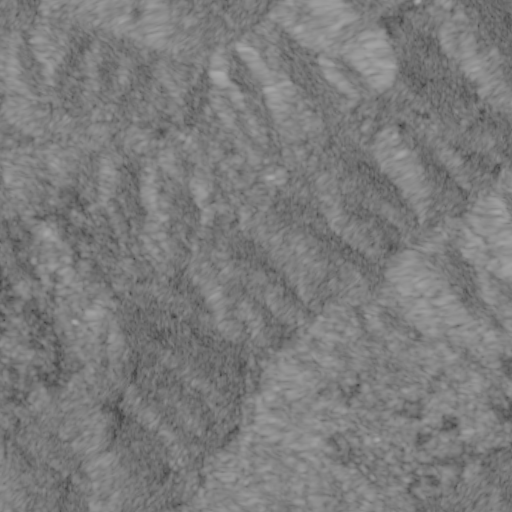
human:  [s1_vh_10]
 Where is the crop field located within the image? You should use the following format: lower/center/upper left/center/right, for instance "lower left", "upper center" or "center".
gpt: The crop field is located in the lower right of the image.
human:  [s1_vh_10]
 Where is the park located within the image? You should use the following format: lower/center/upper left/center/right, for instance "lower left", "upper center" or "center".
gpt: The park is located in the upper left of the image.
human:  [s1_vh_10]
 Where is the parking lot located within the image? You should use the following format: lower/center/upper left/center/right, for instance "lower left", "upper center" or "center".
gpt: The parking lot is located in the lower left of the image.
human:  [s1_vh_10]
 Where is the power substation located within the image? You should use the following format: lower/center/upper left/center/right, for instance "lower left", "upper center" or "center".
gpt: The power substation is located in the upper left of the image.
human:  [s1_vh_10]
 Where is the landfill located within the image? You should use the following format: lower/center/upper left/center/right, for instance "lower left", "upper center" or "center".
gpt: There is no landfill in the image.

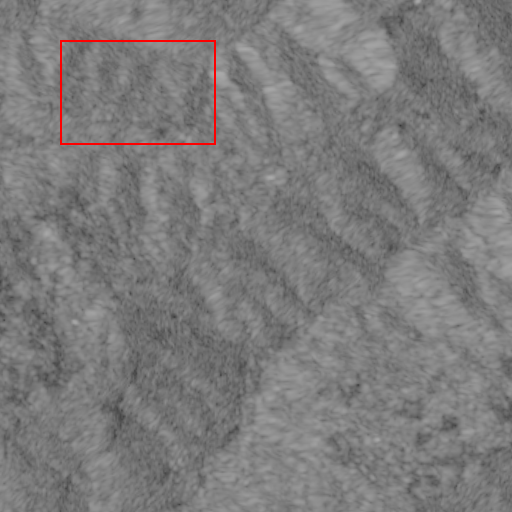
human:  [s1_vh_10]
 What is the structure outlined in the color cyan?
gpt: There is no cyan outline.
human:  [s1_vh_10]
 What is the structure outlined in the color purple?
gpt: There is no structure outlined in purple.